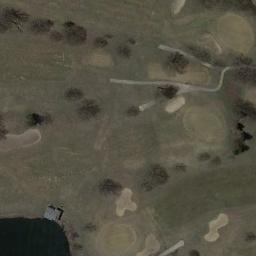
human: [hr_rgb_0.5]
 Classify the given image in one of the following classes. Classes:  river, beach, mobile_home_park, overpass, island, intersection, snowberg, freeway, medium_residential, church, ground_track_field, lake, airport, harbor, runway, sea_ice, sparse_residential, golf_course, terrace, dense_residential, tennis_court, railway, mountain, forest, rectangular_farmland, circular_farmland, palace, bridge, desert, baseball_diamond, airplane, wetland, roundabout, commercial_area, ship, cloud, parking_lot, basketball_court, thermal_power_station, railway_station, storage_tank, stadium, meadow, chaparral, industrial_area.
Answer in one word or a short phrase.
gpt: golf_course